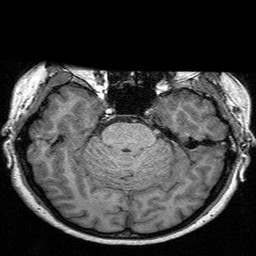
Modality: T1w
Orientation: coronal
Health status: ill
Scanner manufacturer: siemens
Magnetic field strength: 3 T
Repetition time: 2.3 s
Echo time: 0.00298 s